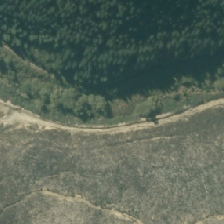
Land cover: harvested_forest